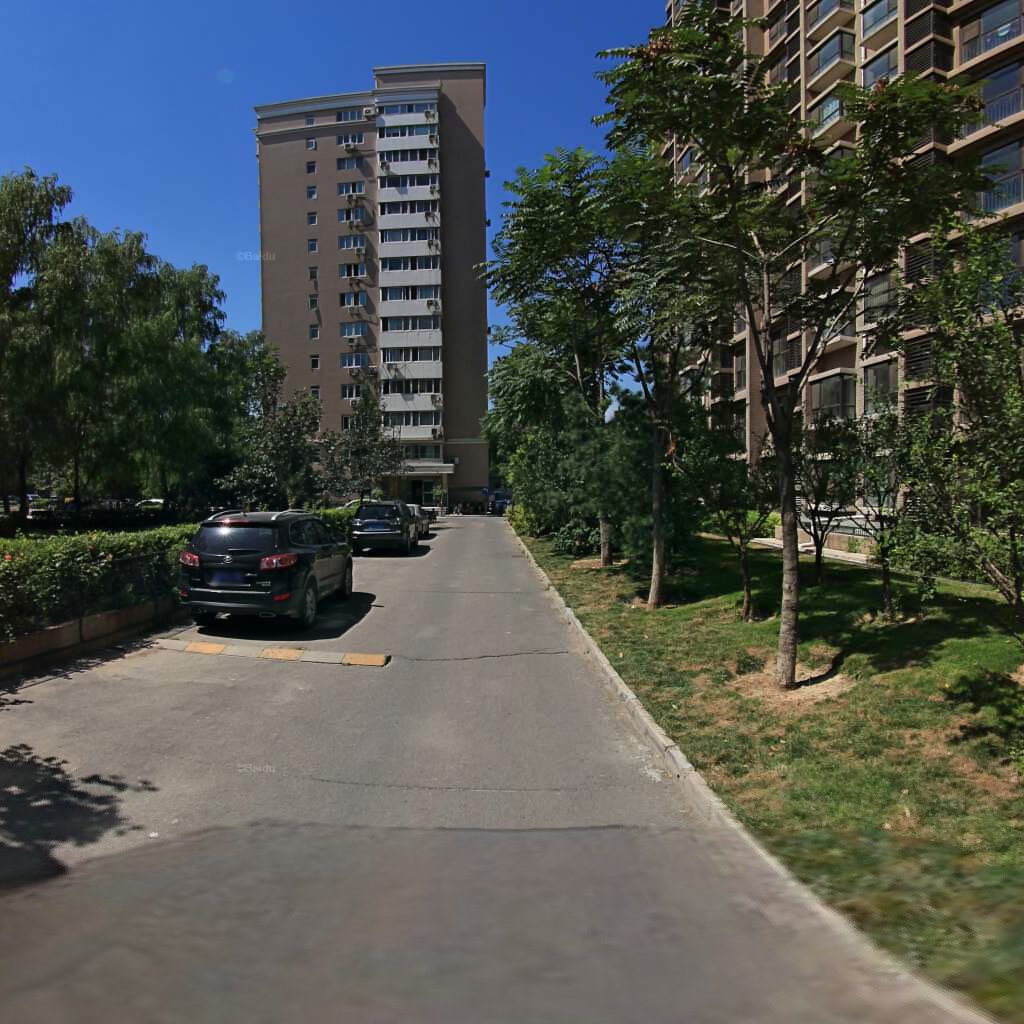
Region: Haidian
Road damage annotations: transverse crack, transverse crack, transverse crack